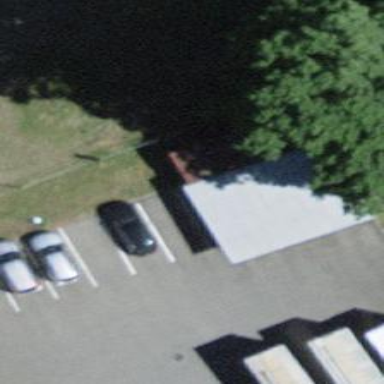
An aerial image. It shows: Garage.